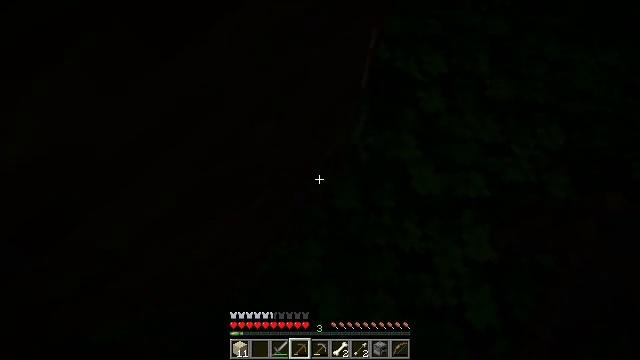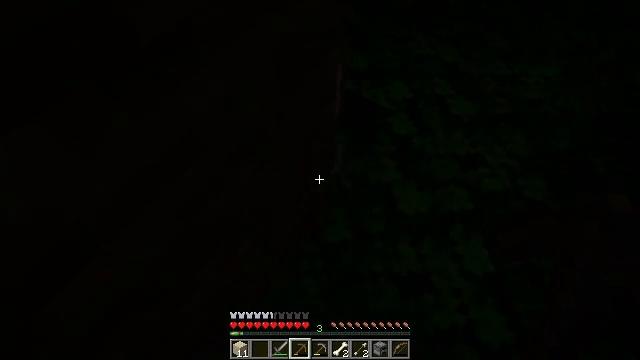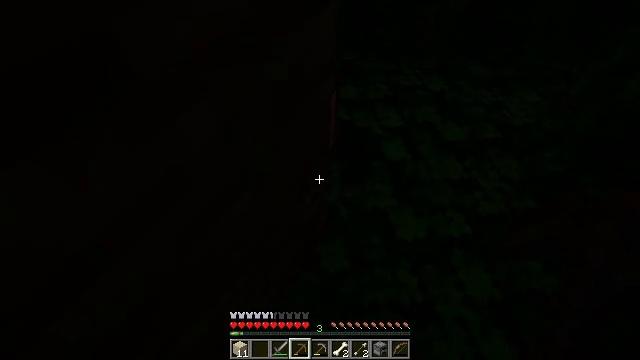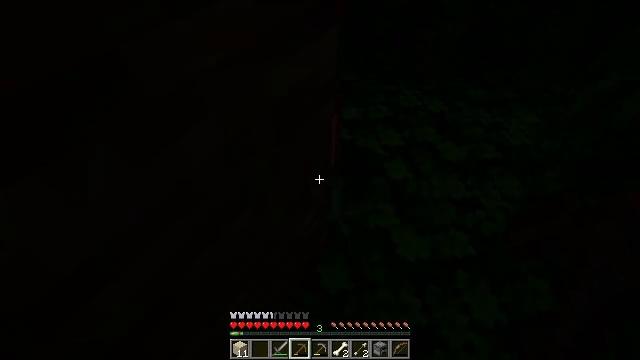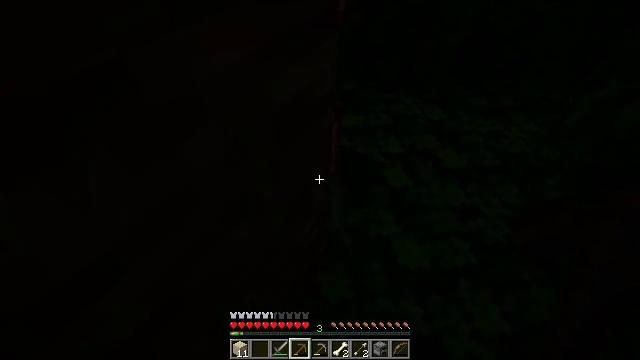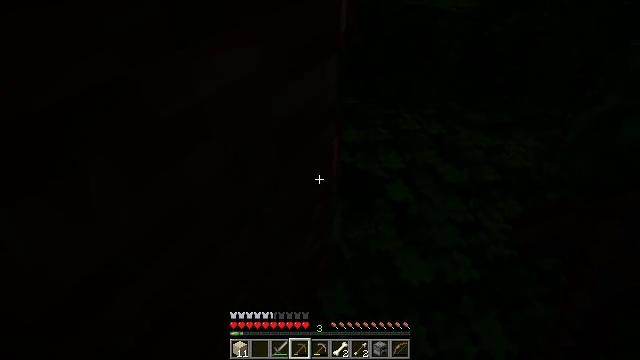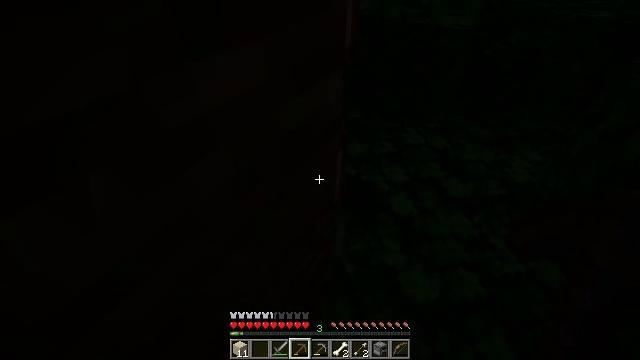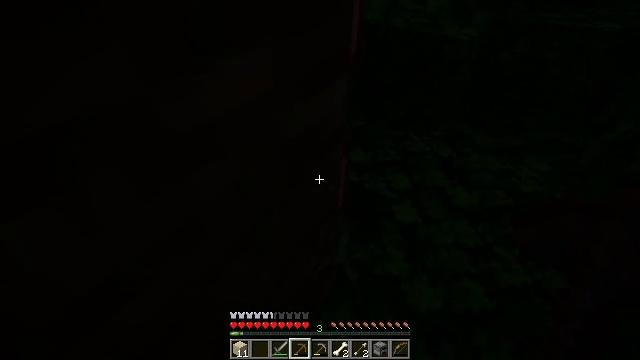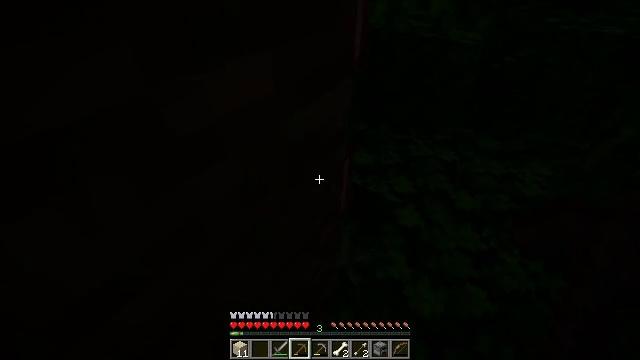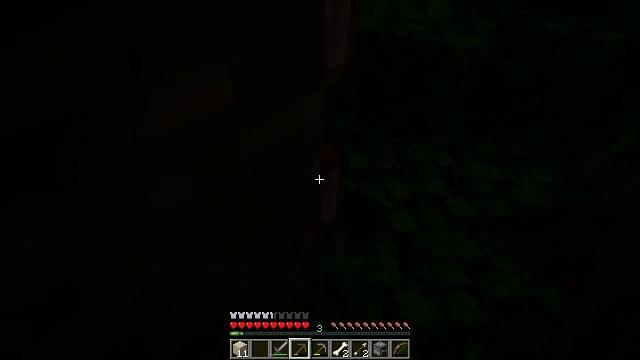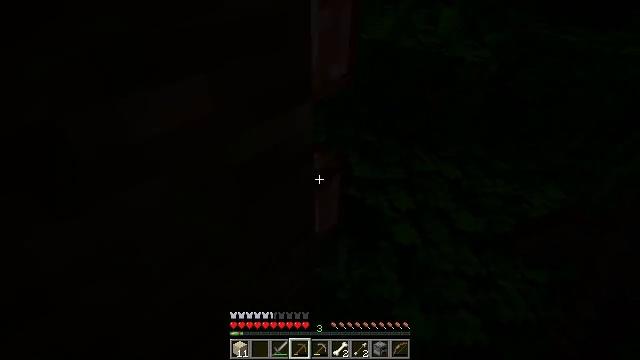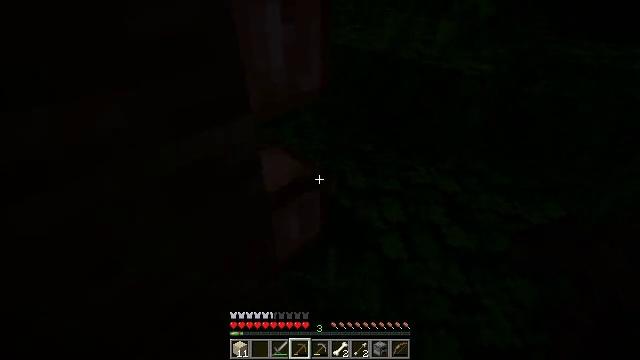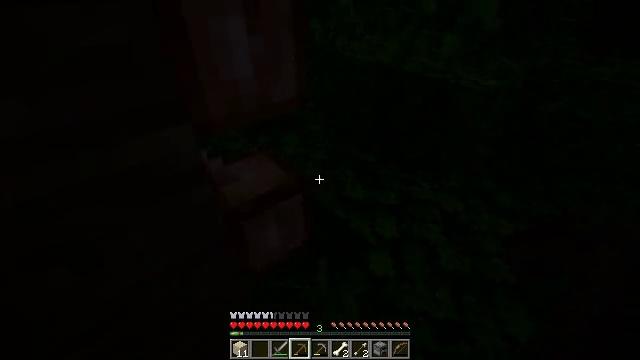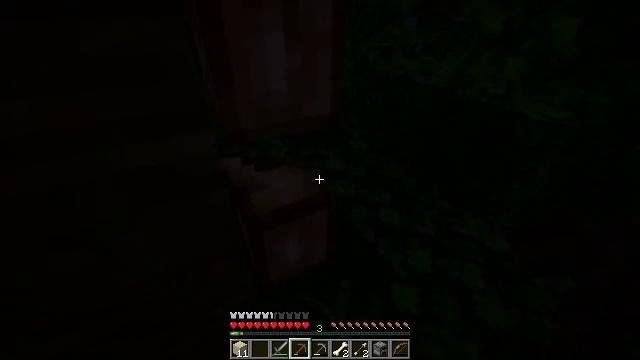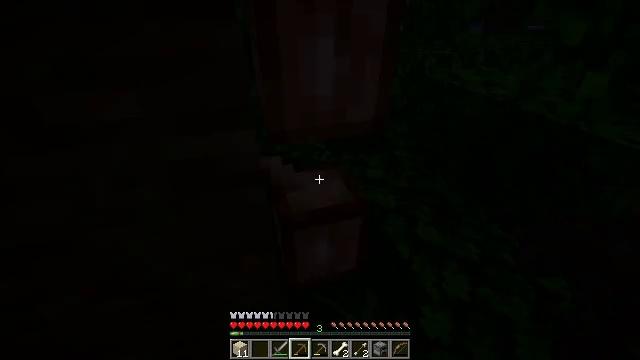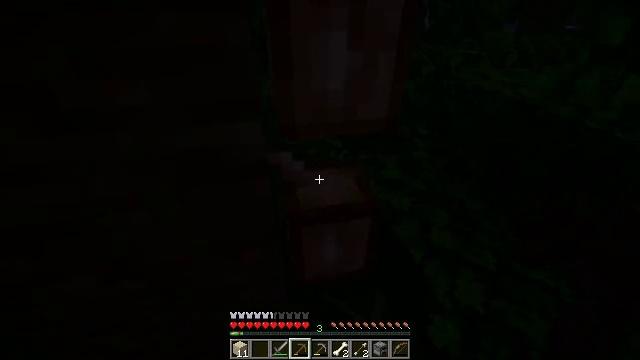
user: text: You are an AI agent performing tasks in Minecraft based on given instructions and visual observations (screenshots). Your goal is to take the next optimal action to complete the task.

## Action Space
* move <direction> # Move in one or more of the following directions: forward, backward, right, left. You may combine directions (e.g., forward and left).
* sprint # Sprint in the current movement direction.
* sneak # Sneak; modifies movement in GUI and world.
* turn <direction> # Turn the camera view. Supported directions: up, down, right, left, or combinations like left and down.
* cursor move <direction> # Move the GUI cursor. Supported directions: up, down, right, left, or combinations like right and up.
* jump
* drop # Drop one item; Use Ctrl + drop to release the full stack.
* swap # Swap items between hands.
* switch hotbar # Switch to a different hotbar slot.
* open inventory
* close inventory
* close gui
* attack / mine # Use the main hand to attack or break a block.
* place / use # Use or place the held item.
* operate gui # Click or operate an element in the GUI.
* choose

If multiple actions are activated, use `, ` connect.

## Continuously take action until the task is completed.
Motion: motion action
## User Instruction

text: Collect cocoa beans.
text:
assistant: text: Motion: turn right and up
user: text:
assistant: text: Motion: turn right and up
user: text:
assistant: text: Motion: turn up
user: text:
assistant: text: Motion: turn up
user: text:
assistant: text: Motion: turn up
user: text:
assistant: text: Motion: turn left and up
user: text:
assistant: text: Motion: turn left and up
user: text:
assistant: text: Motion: no_op
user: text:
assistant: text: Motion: move right, turn left
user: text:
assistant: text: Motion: move right, turn left and up
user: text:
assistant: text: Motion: move right, turn left and up
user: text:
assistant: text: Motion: move right, turn left and up
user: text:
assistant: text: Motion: turn left and up
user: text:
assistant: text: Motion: turn left
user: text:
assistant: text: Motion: turn left
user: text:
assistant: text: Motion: turn left and down
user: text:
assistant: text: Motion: turn left
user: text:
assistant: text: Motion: no_op
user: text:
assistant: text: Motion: turn right
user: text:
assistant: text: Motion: turn right
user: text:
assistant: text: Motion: no_op
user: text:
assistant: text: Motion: no_op
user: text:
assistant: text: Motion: turn right
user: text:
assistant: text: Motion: turn right
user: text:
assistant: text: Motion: no_op
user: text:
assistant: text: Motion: no_op
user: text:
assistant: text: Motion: attack / mine
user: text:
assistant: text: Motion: attack / mine
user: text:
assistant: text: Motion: attack / mine
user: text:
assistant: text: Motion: attack / mine